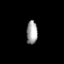
Tissue: lung
Cell type: Endothelial cells
Senescence score: 0.5588
Nuclear area (px): 249
Mean DAPI intensity: 160.791